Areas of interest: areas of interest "Park and greenspace"
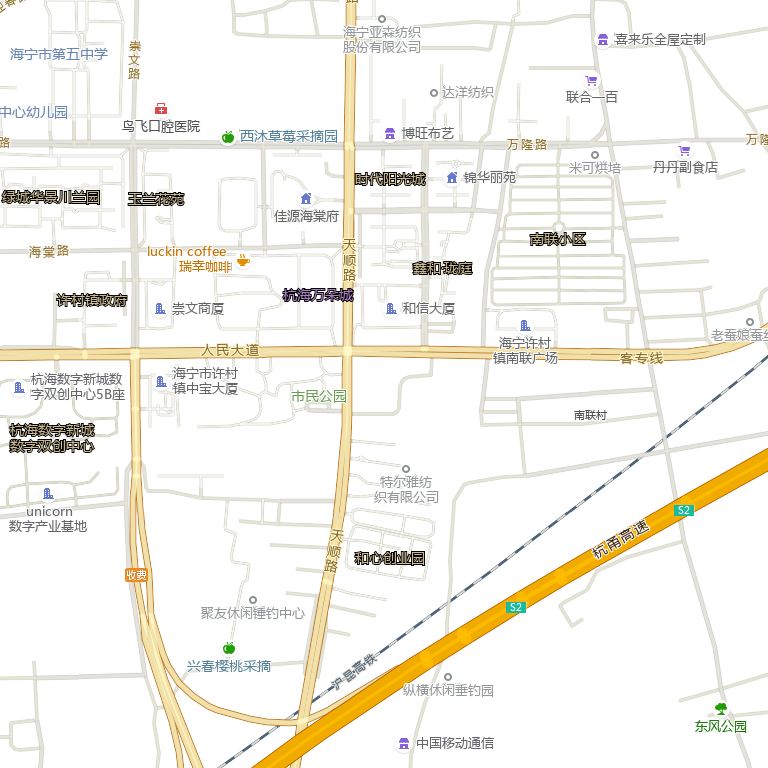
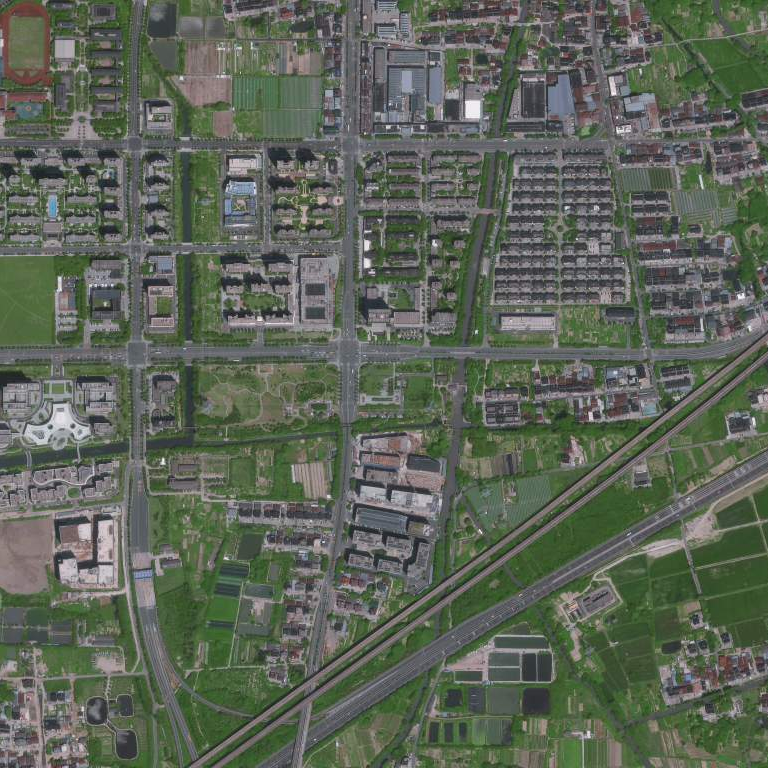